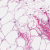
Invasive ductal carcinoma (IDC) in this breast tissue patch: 0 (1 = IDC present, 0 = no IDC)